Interaction volume radius: 5 \u00c5
Interaction volume height: 35 \u00c5
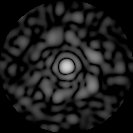
Disorder parameter: 0.8537